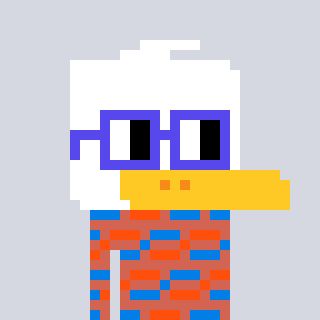
a pixel art character with square blue glasses, a duck-shaped head and a peachy-colored body on a cool background